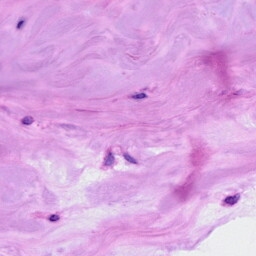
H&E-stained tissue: Breast